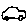
Label: car